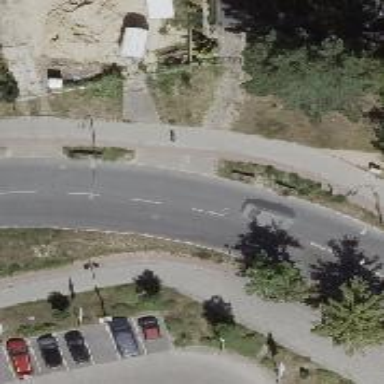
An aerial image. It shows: Tertiary road with asphalt surface. There is separate cycle track and sidewalks on both sides.